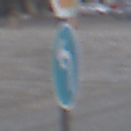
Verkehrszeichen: VorgeschriebeneFahrtrichtungLinks
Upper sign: Stop
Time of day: Midday
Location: Outdoor (Urban)
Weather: Overcast
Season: NotSpecified
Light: Natural